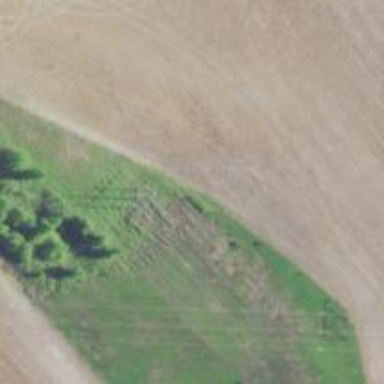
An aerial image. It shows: Power pole.